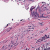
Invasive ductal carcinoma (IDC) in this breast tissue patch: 1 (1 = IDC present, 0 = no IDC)